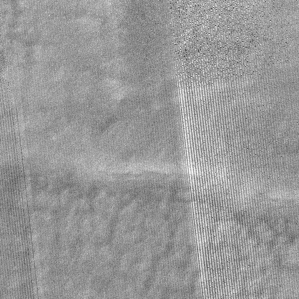
Label: frost